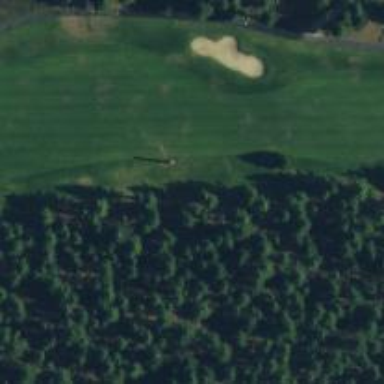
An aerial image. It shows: Grassy area designated as golf fairway.